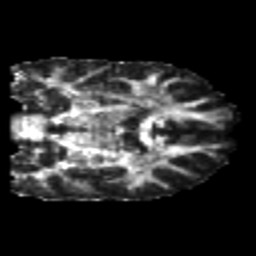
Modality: FA
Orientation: coronal
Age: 23
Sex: male
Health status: healthy
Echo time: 0.074 s